Interaction volume radius: 10 \u00c5
Interaction volume height: 25 \u00c5
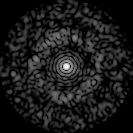
Disorder parameter: 0.8152